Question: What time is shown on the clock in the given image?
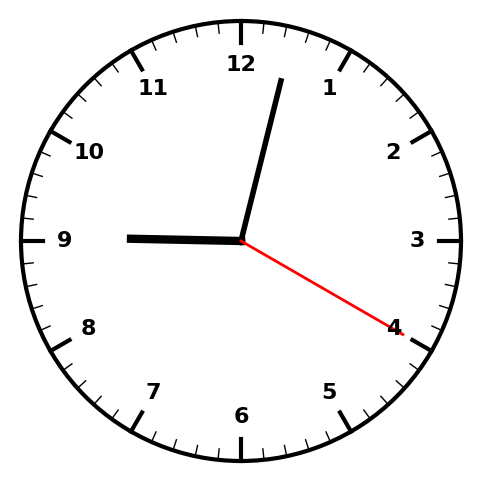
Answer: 09:02:20